Question: I have a C# WinForms app with a 'RichTextBox'. This textbox will contain a string generated randomly of all Unicode characters (or at least as many as possible). Problem is, that it can't display some characters. When I check in VS using breakpoints etc., the characters are correct, so it is just a display problem - see picture. Is there any way either to make the textbox display these characters correctly, or filter these in the code not to even be generated?
Here is the code I am using for the generation (for now generating all, later it will be a random number)
'''
string key = "";
for (int i = 1; i <= length; i++)
{
key += (char)i;
}
'''
And here is the image how it then looks in the textbox:

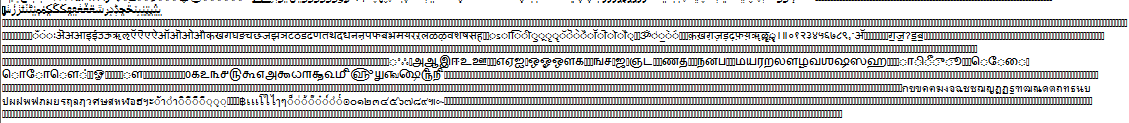
Answer: Those empty squares are actually <URL> characters that can't really be displayed in a meaningful way like letters and numbers, such as 'null' character, tab, "end of transmission", etc...
You could restrict your results to <URL> by using a few methods on in the 'Char' class:
'''
string key = "";
for (int i = 1; i <= length; i++)
{
var c = (char)i;
if (Char.IsPunctuation(c) || Char.IsLetterOrDigit(c))
key += c;
}
'''
It's not perfect. There are still some unprintable characters, but far less than your screen shot.
I'd probably try to avoid all those string concatenations too. The following will create an array of characters and then just create one string, instead of creating '"length"' number of strings.
'''
var key = new string(Enumerable.Range(1, length)
.Select(i => (char)i)
.Where(c => Char.IsPunctuation(c)
|| Char.IsLetterOrDigit(c))
.ToArray());
'''